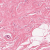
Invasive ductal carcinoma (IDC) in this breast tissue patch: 0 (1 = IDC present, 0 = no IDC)